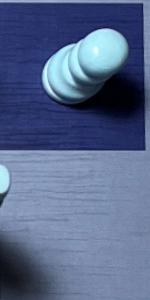
Label: Empty